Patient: sex M, age 42
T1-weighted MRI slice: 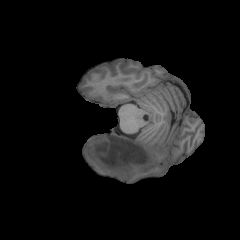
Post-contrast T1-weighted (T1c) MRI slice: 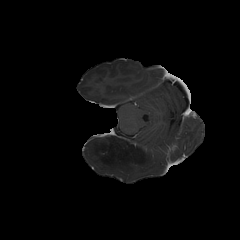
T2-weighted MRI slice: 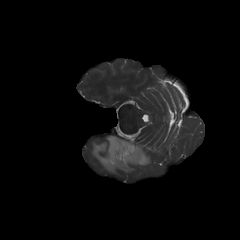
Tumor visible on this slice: yes
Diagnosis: Astrocytoma, IDH-mutant
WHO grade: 2